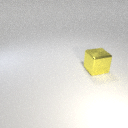
large yellow metal cube